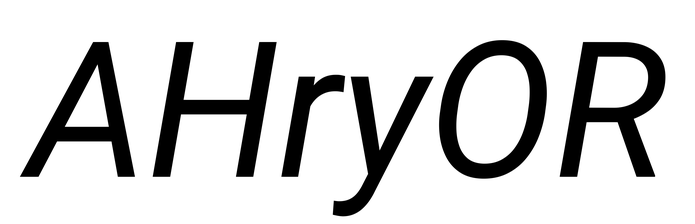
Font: Roboto-Italic_Italic